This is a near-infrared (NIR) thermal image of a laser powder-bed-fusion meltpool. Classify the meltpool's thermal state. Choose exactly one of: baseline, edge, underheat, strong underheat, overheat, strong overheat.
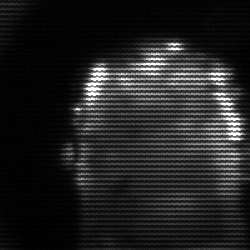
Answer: baseline